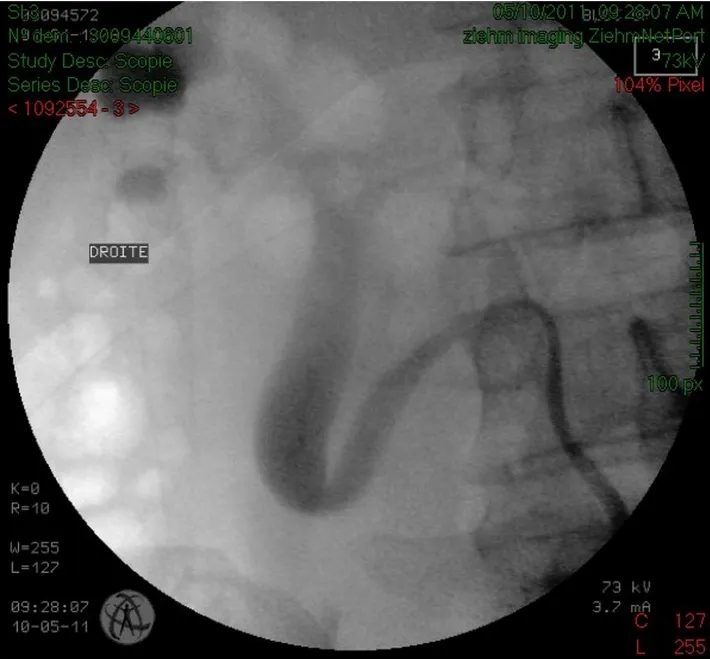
Right retrograde ureteropyelography of patient 2 showing the S shape of the ureter.
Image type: radiology (x_ray)